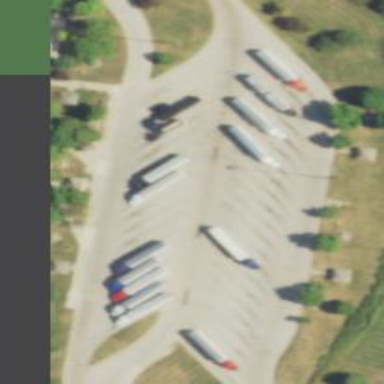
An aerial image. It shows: Rest area on the road.